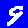
Digit: 9